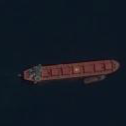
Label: civil